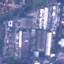
Land use / land cover: Industrial